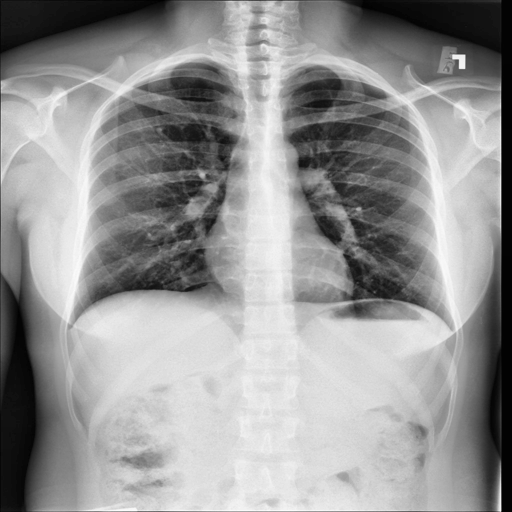
Finding: NORMAL